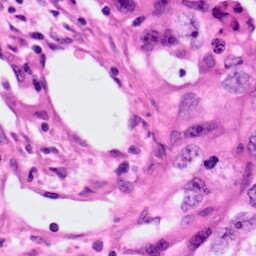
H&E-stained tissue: Lung